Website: macys
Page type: customer-info-address
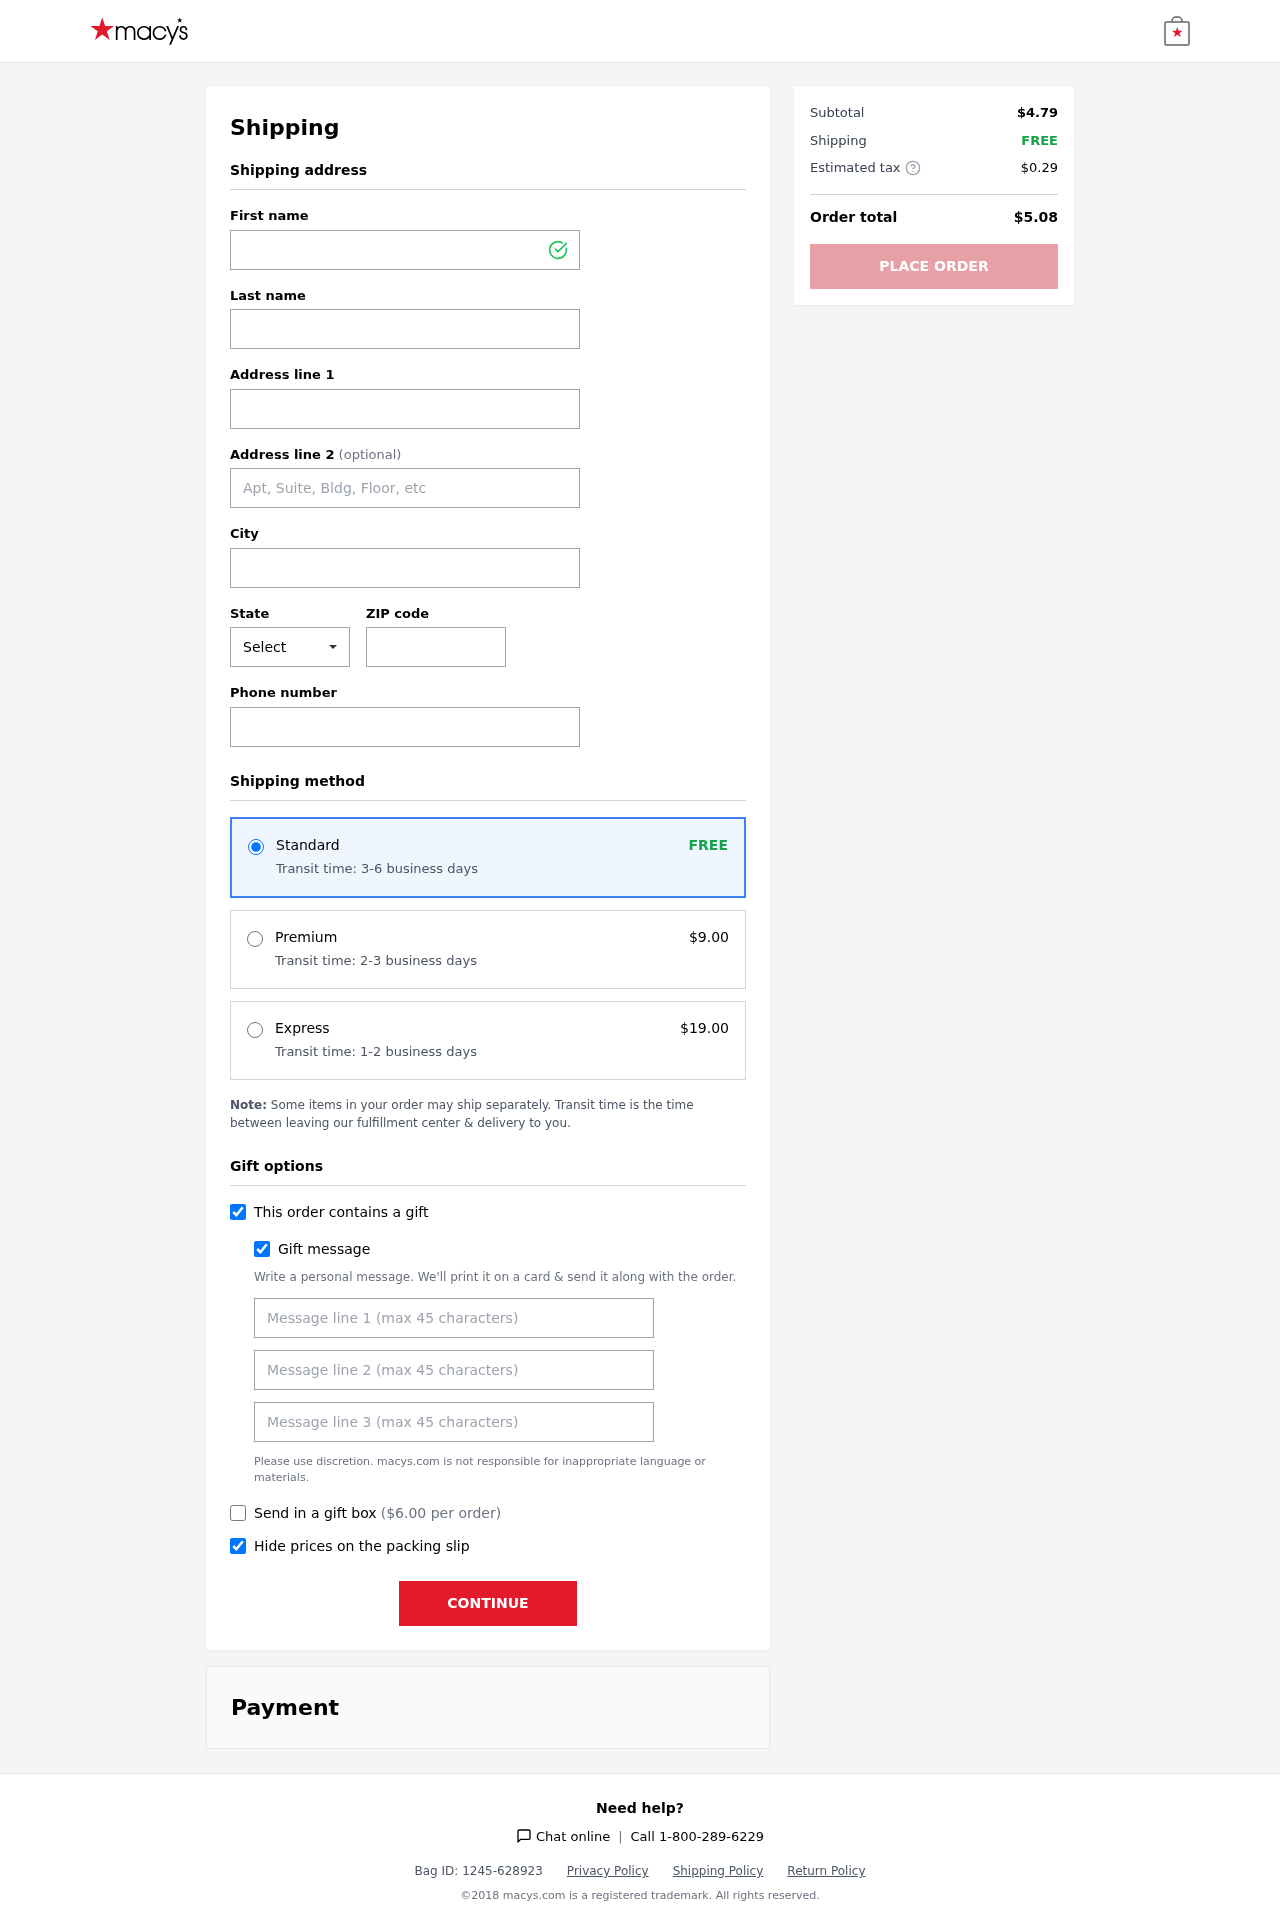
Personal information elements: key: PII_CITY
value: Cochranmouth
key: PII_FIRSTNAME
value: Diana
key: PII_GIFT_MESSAGE
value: Hey Emily! I thought this would be perfect for your morning smoothies—something smooth and delicious to brighten your day. Can’t wait to see you soon!  Diana
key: PII_LASTNAME
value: Ferguson
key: PII_PHONE
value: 8172187204
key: PII_POSTCODE
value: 34035
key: PII_STATE_ABBR
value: OK
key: PII_STREET
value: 56607 Kenneth Hollow
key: PII_STREET2
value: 6406 Joseph Turnpike Suite 468
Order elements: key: ORDER_SHIPPING_STANDARD
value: FREE
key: ORDER_SHIPPING_STANDARD_TIME
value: Transit time: 3-6 business days
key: ORDER_SHIPPING_PREMIUM
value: $9.00
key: ORDER_SHIPPING_PREMIUM_TIME
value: Transit time: 2-3 business days
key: ORDER_SHIPPING_EXPRESS
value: $19.00
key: ORDER_SHIPPING_EXPRESS_TIME
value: Transit time: 1-2 business days
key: ORDER_GIFT_BOX_FEE
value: $6.00
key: ORDER_SUBTOTAL
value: $4.79
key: ORDER_SHIPPING_COST
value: FREE
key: ORDER_TAX
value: $0.29
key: ORDER_TOTAL
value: $5.08